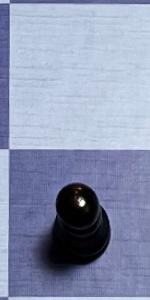
Label: Pawn_Black